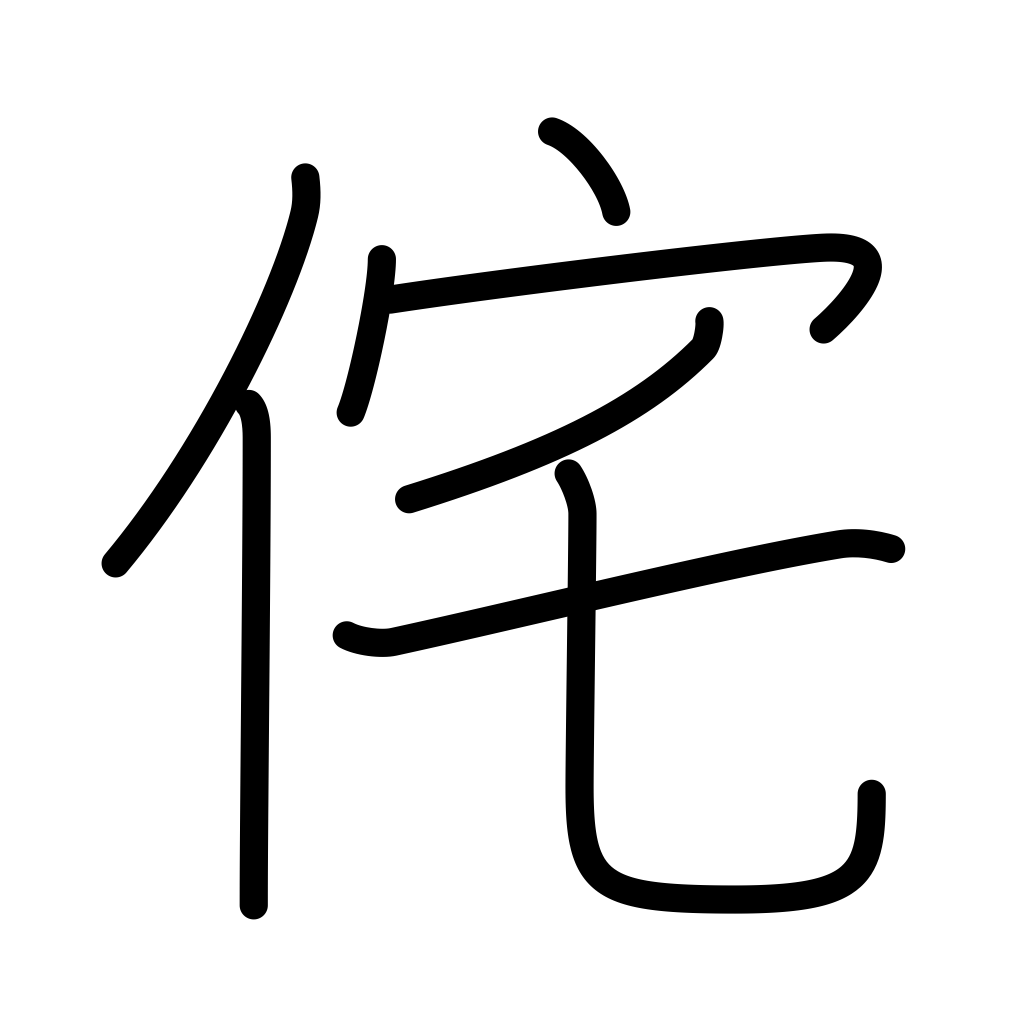
Meaning: proud, lonely